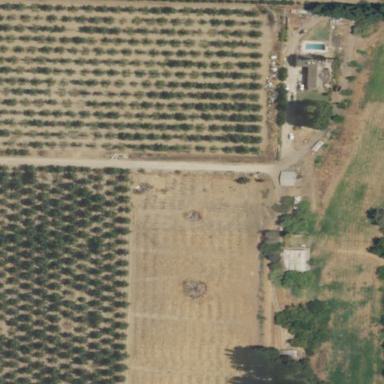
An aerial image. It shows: Orchard planted with peach trees.